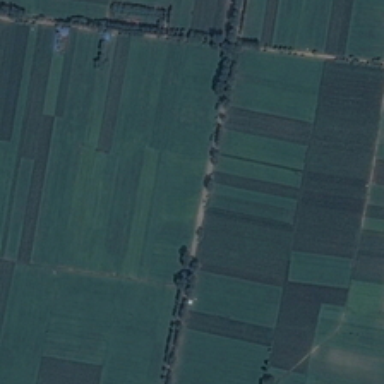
Many pieces of green farmlands are orderly together .